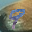
Label: 9